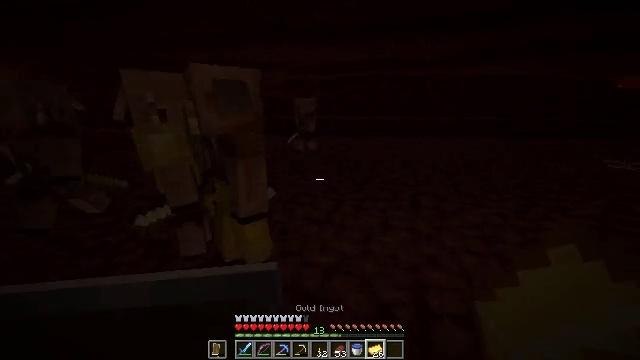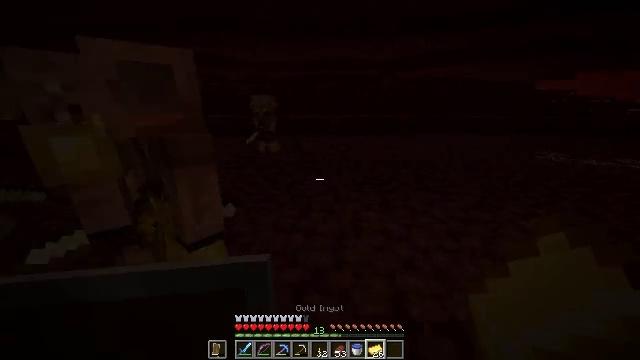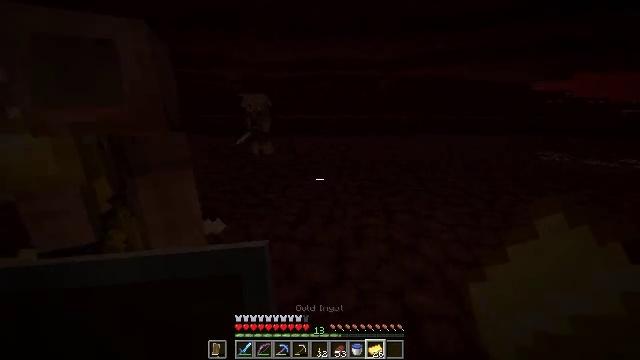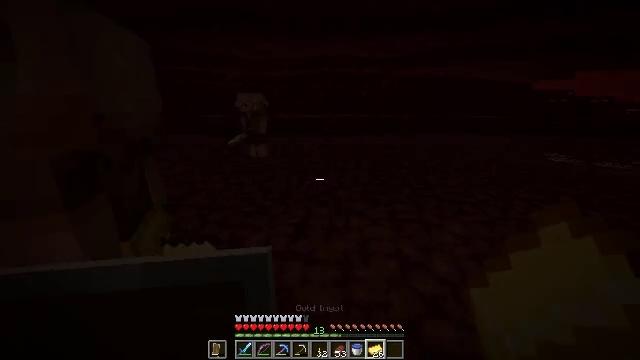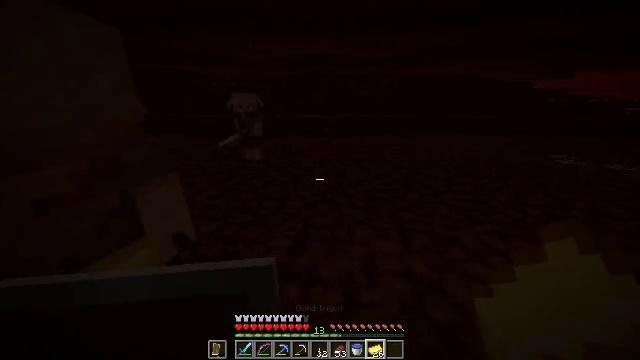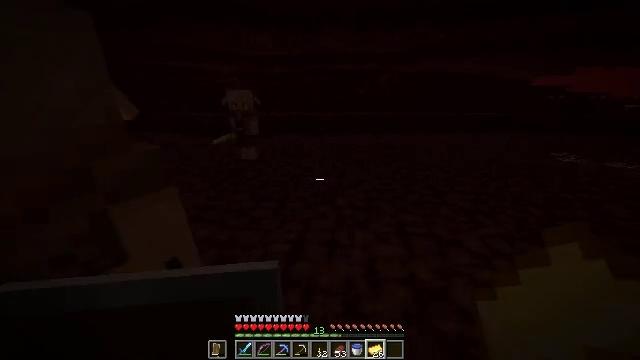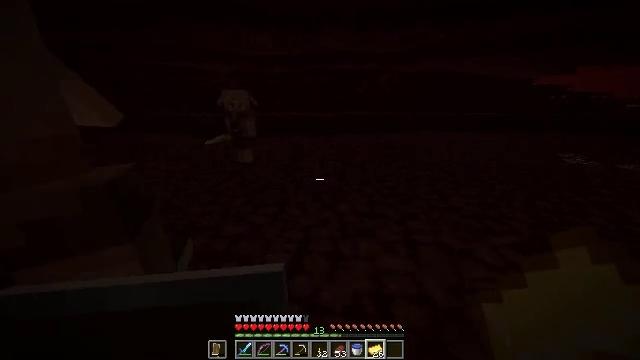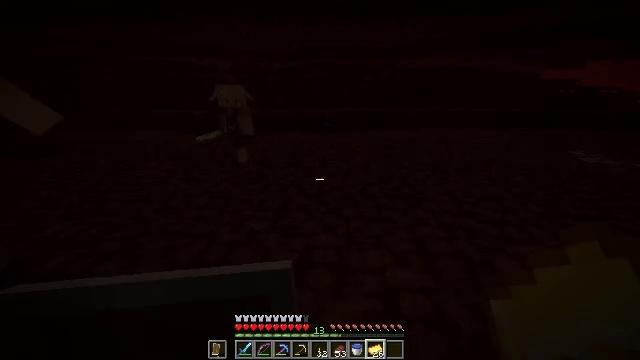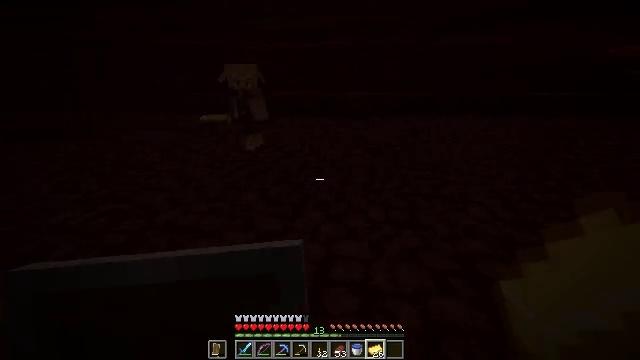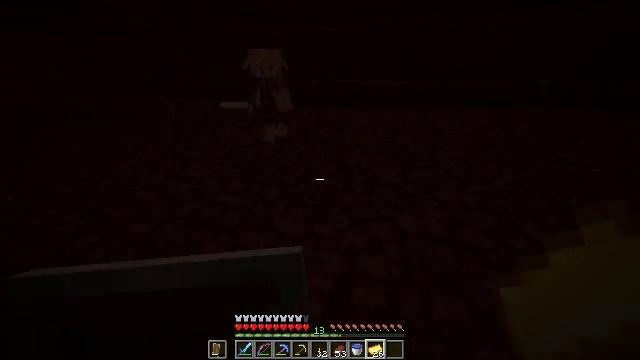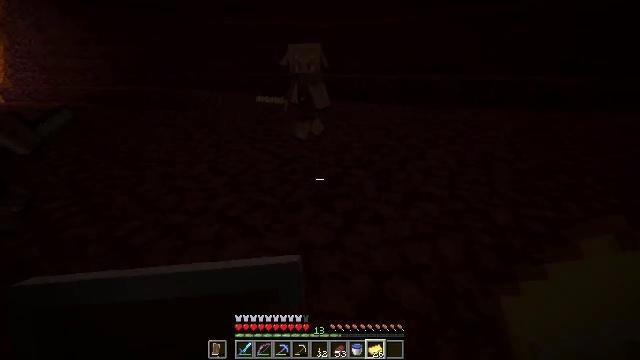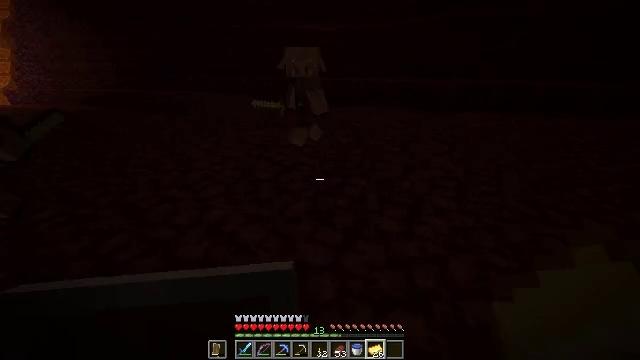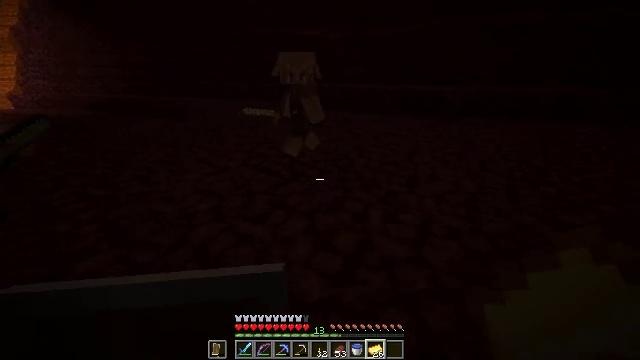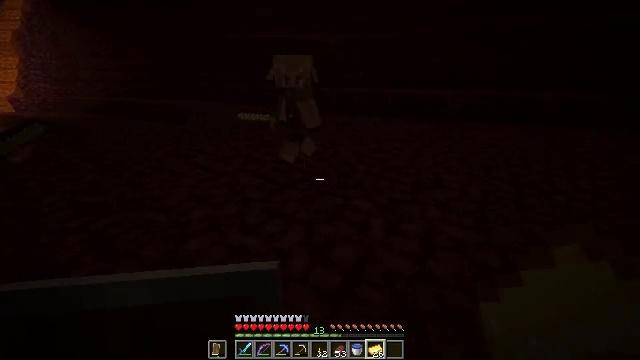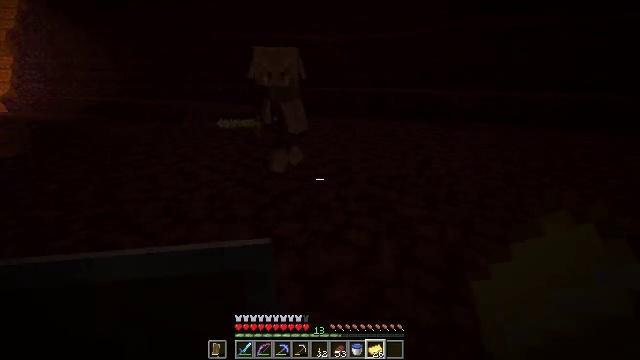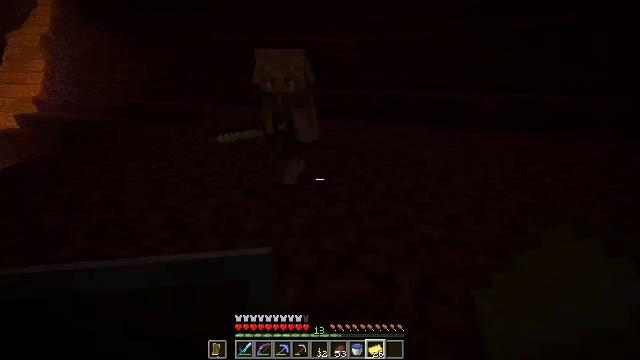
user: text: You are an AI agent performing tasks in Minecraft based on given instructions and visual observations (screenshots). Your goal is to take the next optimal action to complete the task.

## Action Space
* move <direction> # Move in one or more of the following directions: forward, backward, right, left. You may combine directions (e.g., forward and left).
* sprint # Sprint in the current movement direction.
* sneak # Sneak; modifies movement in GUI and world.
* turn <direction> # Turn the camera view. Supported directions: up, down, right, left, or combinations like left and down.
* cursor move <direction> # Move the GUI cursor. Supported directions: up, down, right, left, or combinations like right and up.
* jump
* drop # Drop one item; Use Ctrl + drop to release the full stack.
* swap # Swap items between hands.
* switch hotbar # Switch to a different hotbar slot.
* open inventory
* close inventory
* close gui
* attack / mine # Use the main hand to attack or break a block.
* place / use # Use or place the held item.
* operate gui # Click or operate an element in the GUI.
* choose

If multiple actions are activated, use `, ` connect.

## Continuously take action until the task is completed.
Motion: motion action
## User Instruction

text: Drop a gold ingot.
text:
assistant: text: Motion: move forward, turn right
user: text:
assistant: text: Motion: move forward
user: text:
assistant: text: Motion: move forward
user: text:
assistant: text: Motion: move forward
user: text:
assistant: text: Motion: move forward
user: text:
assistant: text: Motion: move forward
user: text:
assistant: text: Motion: move forward, turn down
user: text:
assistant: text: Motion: move forward, turn left and down
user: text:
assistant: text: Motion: move forward, turn left and down
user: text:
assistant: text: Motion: move forward, turn left and down
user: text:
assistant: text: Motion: move forward
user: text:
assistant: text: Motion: move forward, turn up
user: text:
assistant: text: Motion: move forward
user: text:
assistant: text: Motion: move forward
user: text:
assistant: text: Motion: move forward, turn left
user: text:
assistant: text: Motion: move forward, turn left and up
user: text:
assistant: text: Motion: move forward, turn left and up
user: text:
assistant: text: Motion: move forward, turn left
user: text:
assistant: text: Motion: move forward, turn left
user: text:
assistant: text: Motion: move forward, turn left and up
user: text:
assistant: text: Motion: move forward, turn left and down
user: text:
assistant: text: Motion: move forward, turn left and down
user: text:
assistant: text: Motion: no_op
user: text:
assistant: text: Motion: no_op
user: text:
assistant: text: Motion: turn right and down
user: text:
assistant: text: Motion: turn left
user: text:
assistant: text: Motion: turn left
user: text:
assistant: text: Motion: turn left, drop
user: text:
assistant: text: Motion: turn left and down, drop
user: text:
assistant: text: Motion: turn left, drop